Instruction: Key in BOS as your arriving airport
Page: home
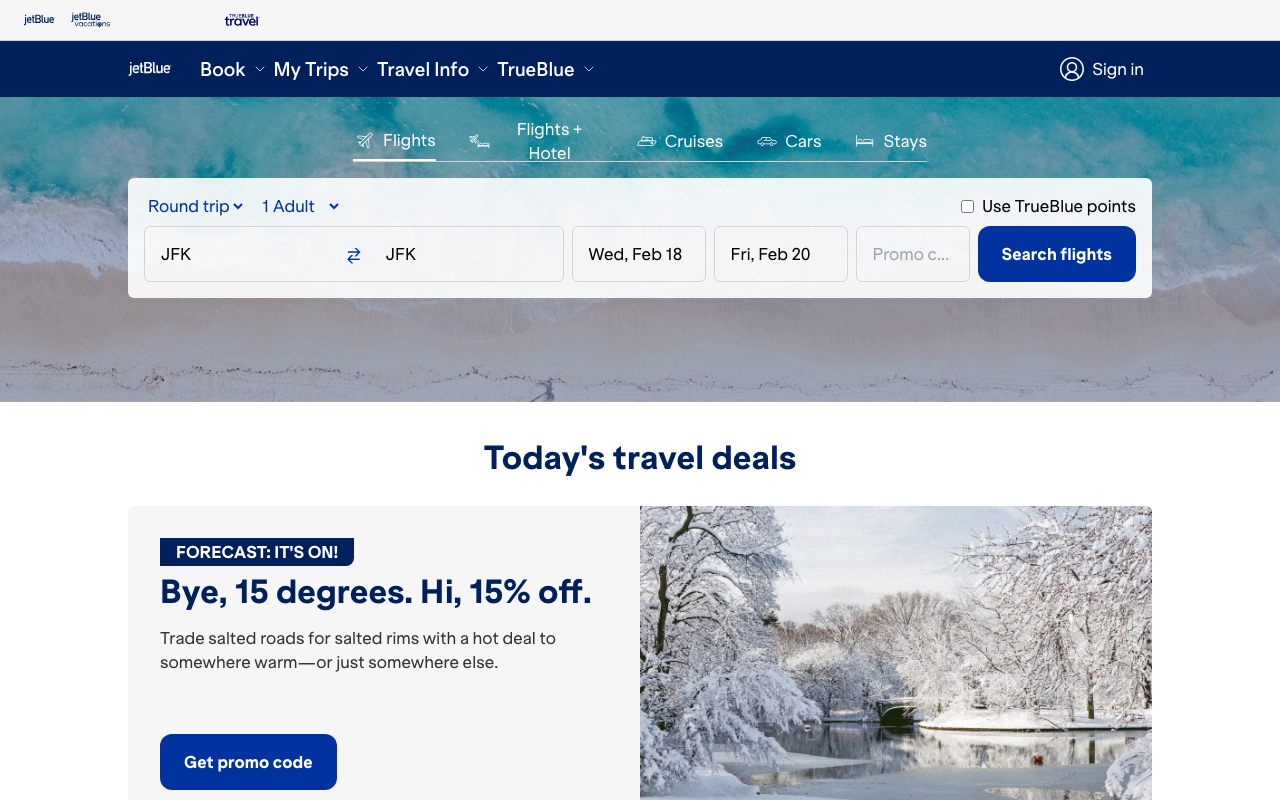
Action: type